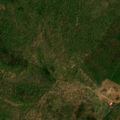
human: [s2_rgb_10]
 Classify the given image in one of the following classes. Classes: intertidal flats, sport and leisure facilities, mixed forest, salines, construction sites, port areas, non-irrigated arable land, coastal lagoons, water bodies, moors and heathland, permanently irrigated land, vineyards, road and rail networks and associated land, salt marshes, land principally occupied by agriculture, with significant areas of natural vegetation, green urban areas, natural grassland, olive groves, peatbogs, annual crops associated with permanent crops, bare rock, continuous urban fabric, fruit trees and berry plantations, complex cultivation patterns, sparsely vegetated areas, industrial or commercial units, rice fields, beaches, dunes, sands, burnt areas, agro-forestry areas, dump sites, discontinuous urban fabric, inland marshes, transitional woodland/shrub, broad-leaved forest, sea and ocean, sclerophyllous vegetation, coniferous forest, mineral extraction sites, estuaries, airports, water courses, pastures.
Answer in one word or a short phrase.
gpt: continuous urban fabric